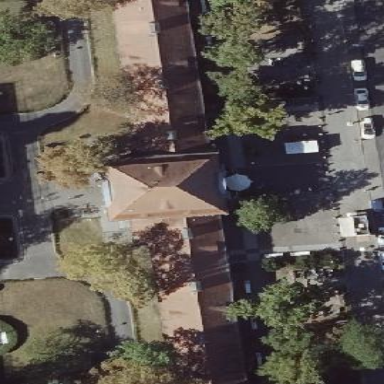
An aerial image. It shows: Hospital with mansard roof.